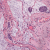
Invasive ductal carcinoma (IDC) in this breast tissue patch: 1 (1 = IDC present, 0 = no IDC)